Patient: sex M, age 37
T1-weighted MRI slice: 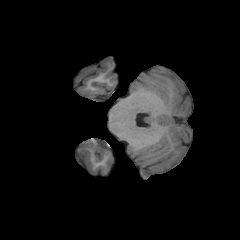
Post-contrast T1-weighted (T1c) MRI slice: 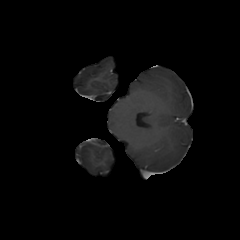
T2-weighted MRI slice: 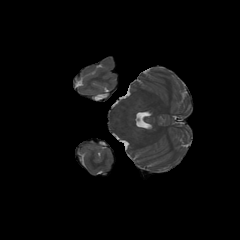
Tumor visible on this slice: no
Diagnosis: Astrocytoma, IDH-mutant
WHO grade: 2